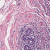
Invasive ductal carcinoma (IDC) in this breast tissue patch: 0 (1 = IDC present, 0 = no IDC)